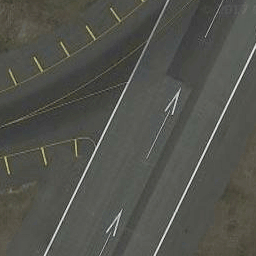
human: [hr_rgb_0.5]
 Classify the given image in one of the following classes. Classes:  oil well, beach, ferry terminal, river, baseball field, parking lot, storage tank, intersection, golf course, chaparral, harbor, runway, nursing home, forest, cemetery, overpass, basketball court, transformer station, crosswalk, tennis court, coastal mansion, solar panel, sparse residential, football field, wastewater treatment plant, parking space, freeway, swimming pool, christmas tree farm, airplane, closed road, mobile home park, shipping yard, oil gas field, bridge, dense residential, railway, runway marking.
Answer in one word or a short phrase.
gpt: runway